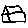
Label: house